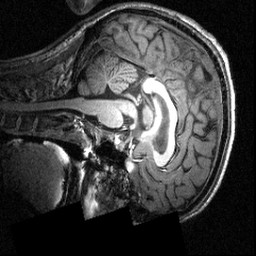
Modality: T1w
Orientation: sagittal
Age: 24
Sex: male
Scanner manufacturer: siemens
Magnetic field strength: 3.951 T
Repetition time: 1.5 s
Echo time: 0.00335 s